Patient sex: M
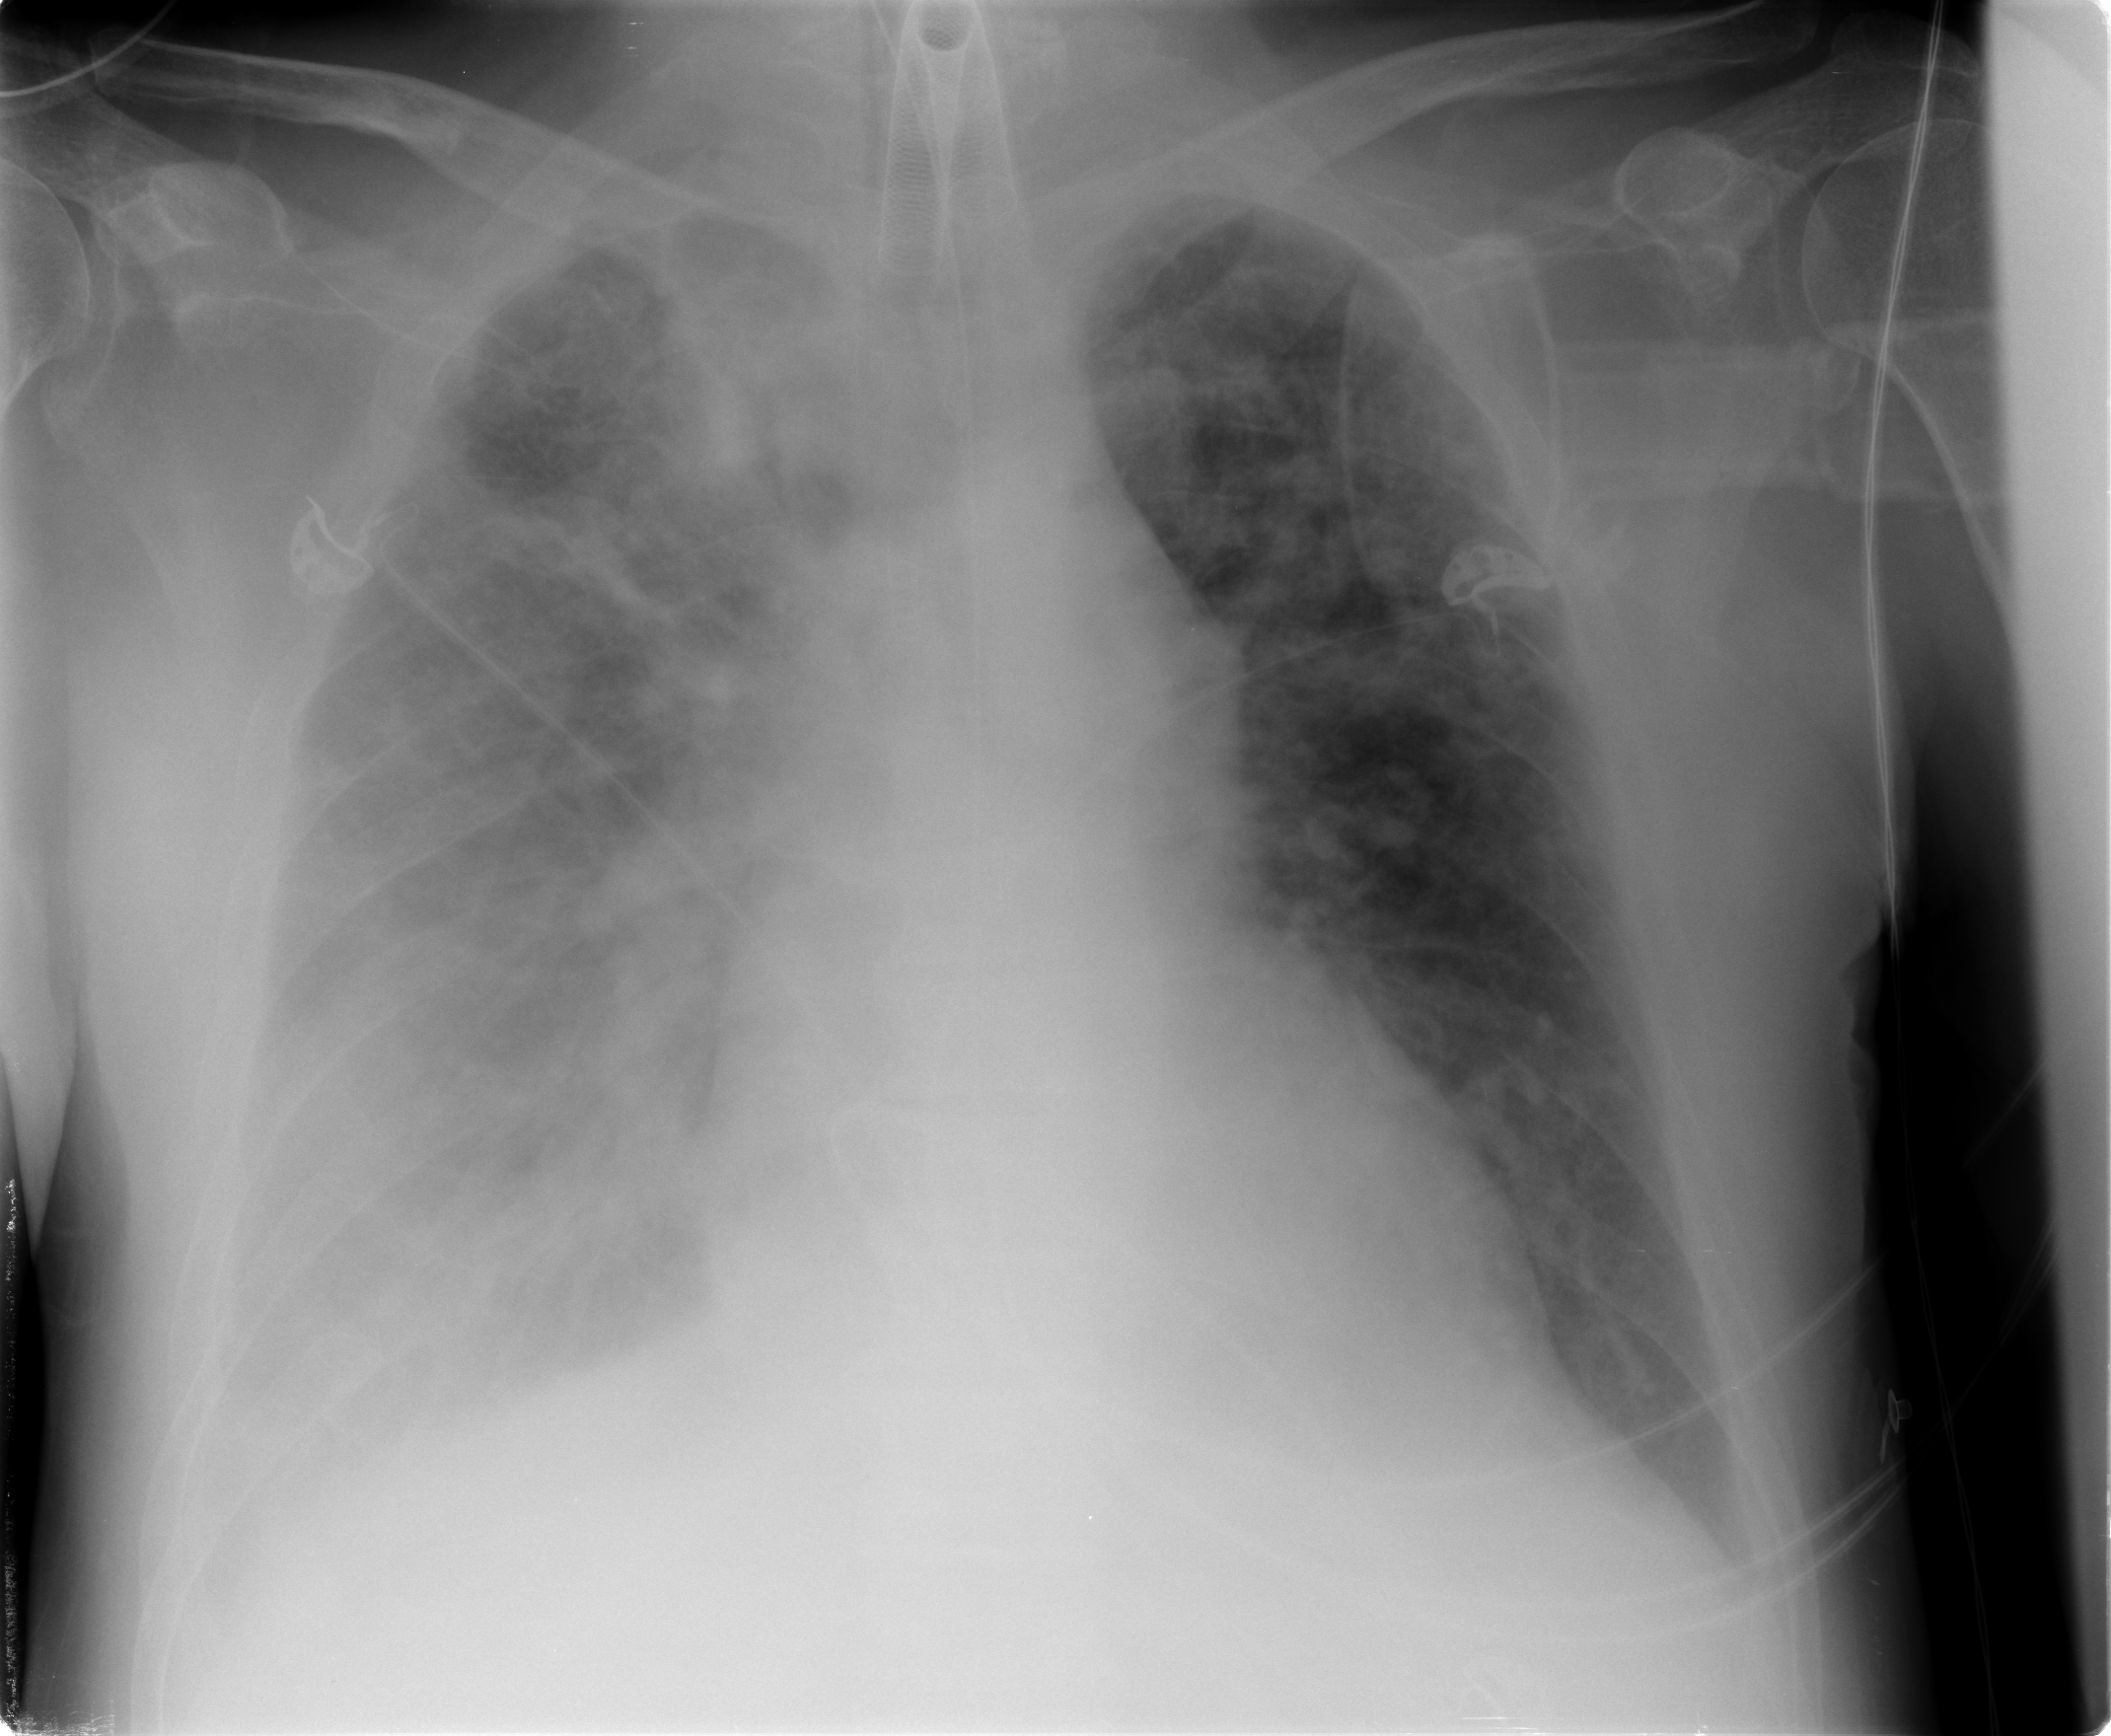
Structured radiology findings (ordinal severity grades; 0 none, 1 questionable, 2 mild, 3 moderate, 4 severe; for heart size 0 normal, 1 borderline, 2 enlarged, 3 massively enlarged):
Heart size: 1
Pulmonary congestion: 3
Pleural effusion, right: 3
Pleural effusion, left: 1
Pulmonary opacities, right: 3
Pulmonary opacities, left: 3
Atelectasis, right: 2
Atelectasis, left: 2